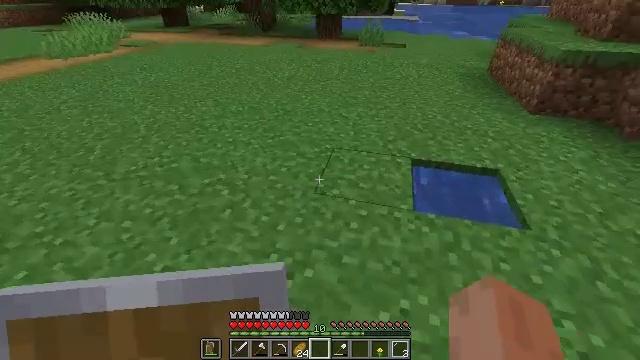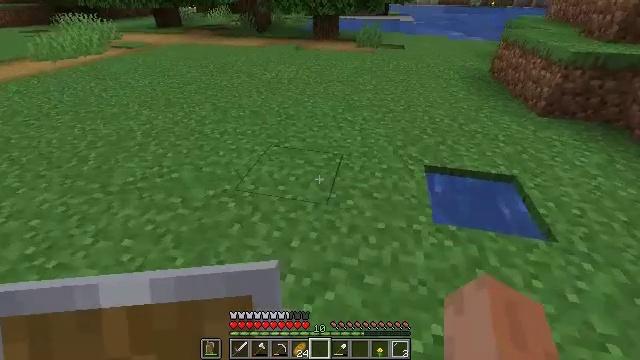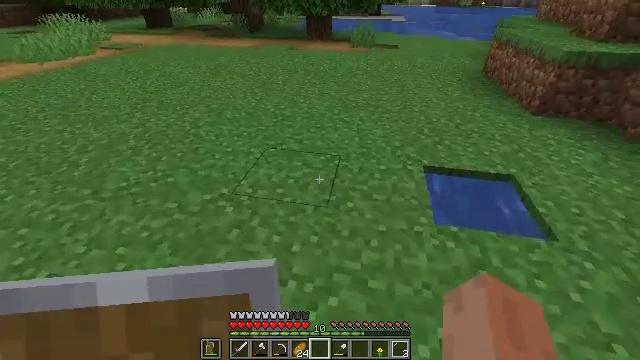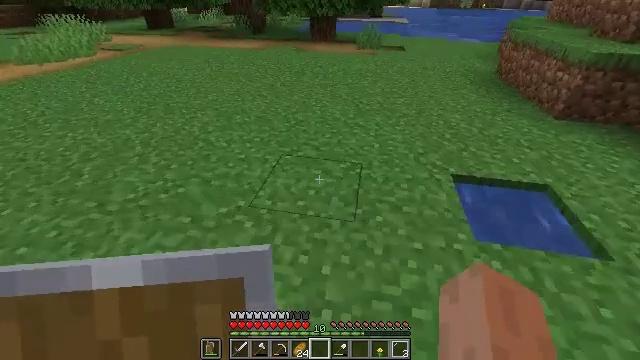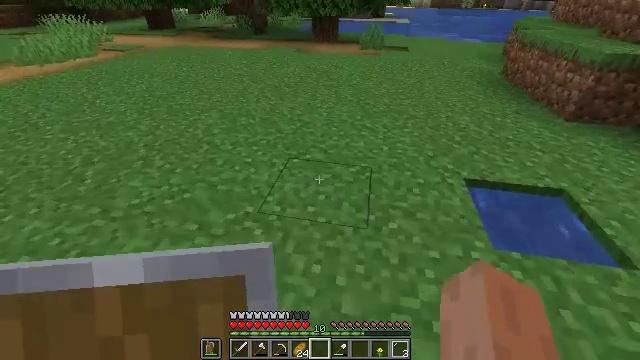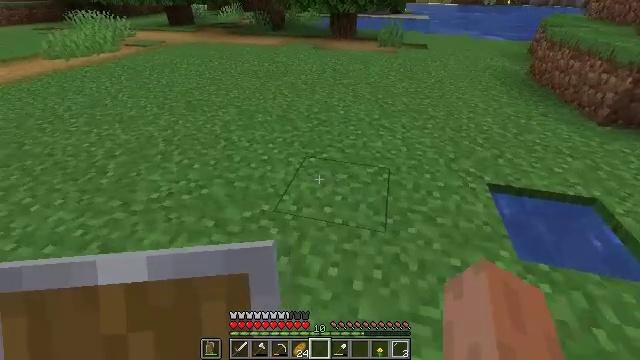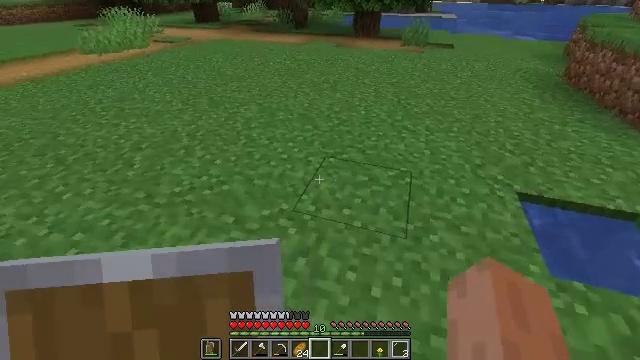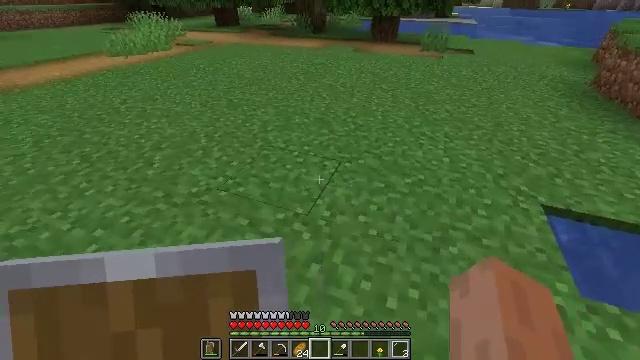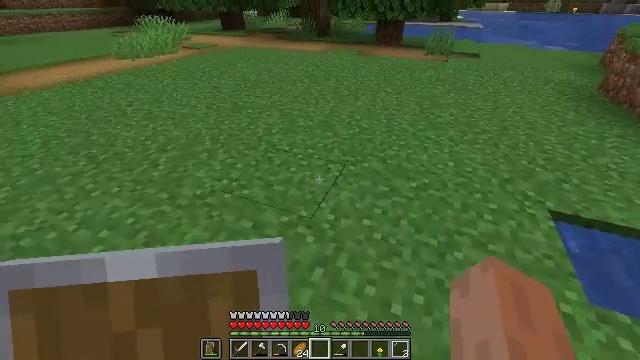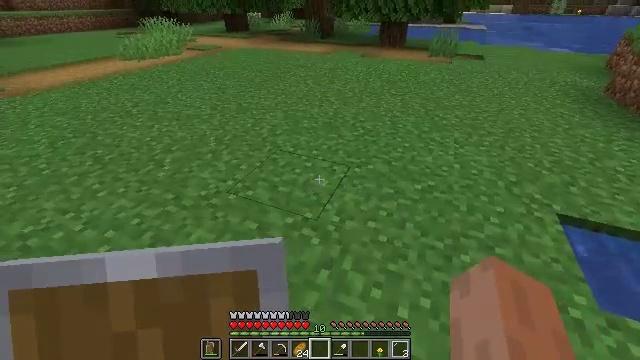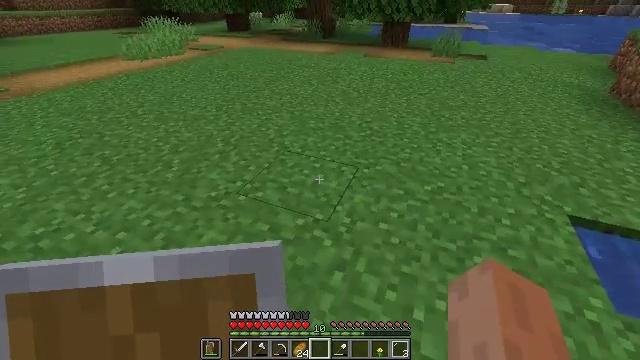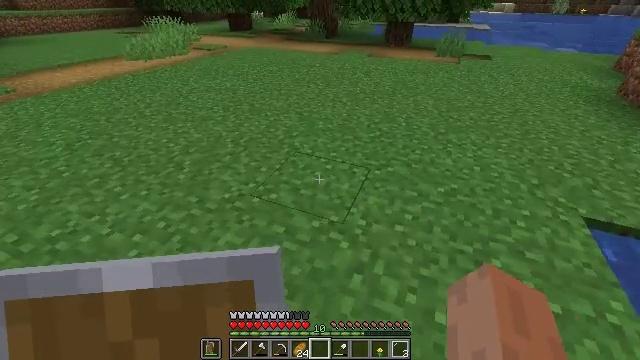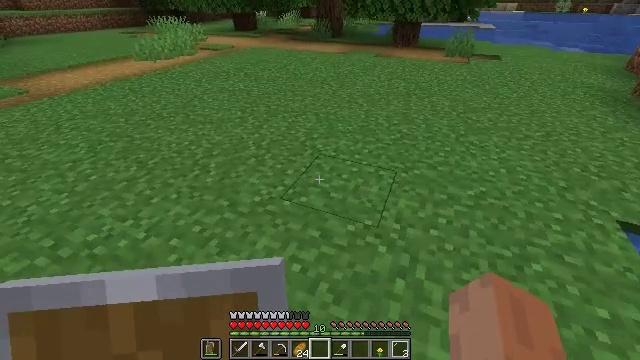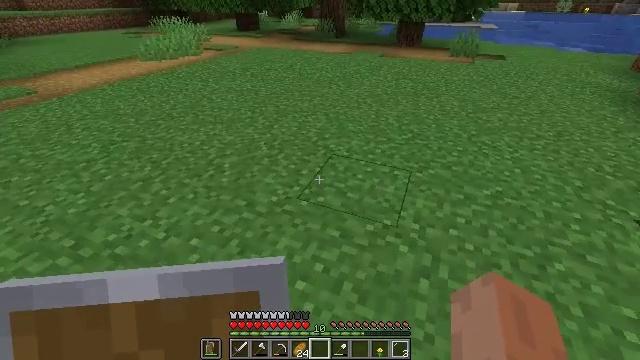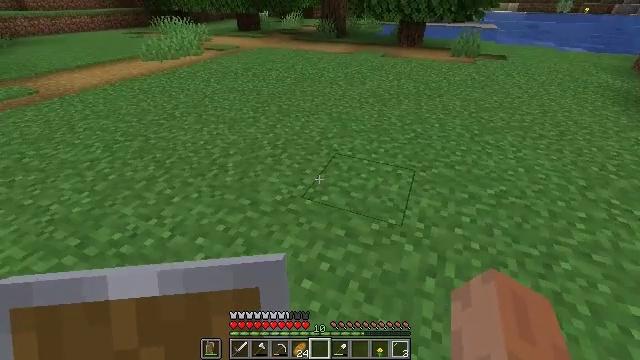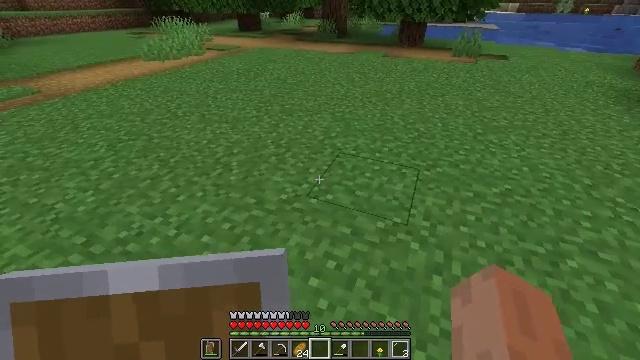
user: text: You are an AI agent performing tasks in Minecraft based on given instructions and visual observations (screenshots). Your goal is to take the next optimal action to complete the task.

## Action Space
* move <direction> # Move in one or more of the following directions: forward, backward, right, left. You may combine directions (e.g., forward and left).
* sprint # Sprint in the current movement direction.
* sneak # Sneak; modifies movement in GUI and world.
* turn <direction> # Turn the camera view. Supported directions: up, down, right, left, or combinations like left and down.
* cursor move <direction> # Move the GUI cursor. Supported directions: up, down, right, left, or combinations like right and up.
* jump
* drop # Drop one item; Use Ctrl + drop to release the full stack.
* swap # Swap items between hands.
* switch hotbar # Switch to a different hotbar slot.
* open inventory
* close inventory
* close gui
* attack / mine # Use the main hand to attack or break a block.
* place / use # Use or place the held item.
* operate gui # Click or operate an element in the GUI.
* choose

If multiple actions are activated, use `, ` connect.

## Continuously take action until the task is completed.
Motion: motion action
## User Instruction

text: Interact with the crafting table to craft an iron hoe.
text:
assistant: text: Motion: move forward and move left, turn right
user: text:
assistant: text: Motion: move forward and move left, turn right
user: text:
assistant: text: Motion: move forward and move left
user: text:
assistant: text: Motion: no_op
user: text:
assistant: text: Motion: turn left
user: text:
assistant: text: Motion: turn left
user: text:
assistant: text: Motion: turn left
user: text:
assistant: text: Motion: no_op
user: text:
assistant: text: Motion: move left
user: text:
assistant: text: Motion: move left
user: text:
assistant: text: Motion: move left
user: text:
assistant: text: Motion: move left
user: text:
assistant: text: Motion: no_op
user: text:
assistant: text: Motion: no_op
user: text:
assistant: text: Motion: no_op
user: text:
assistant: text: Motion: no_op
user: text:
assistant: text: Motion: no_op
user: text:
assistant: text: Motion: no_op
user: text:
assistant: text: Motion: turn right
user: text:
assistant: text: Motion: turn right
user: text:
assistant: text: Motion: turn right
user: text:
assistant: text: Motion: no_op
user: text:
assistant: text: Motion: no_op
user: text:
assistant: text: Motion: no_op
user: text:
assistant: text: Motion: no_op
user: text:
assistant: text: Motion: no_op
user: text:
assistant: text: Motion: no_op
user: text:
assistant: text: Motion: no_op
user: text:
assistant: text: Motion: turn right
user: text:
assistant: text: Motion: turn right